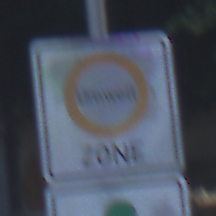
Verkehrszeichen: BeginnUmweltzone
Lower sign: FreistellungVomVerkehrsverbot3
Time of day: SunriseSunset
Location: Outdoor (Urban)
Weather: PartlyCloudy
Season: NotSpecified
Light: Natural